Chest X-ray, PA view. Patient: 35 years old, sex F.
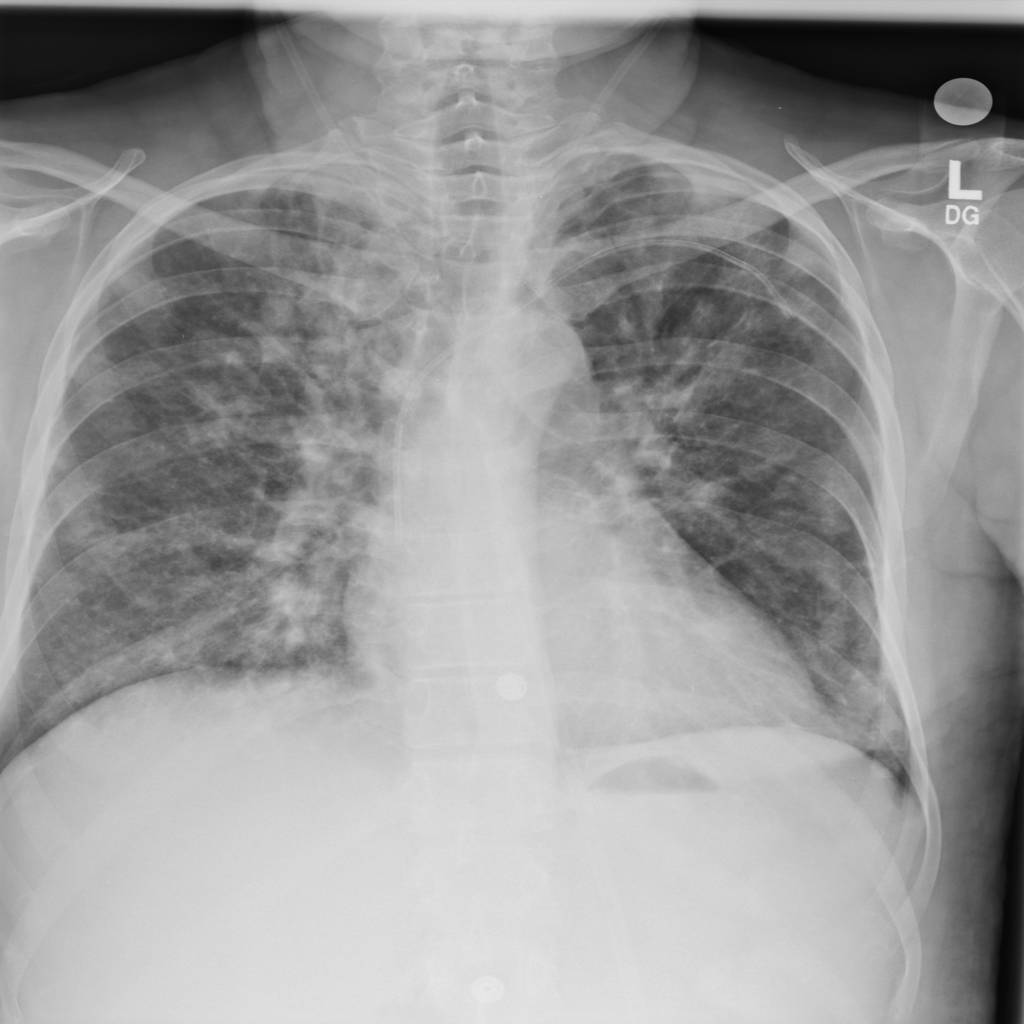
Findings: Nodule